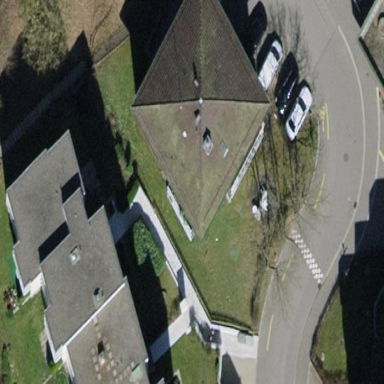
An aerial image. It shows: Pyramidal-shaped roof of apartment building.